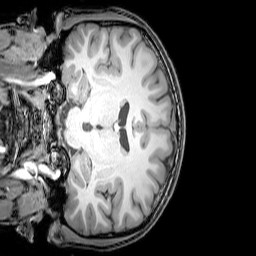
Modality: T1w
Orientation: coronal
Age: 25
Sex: male
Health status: healthy
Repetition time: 0.081 s
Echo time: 0.037 s